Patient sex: M
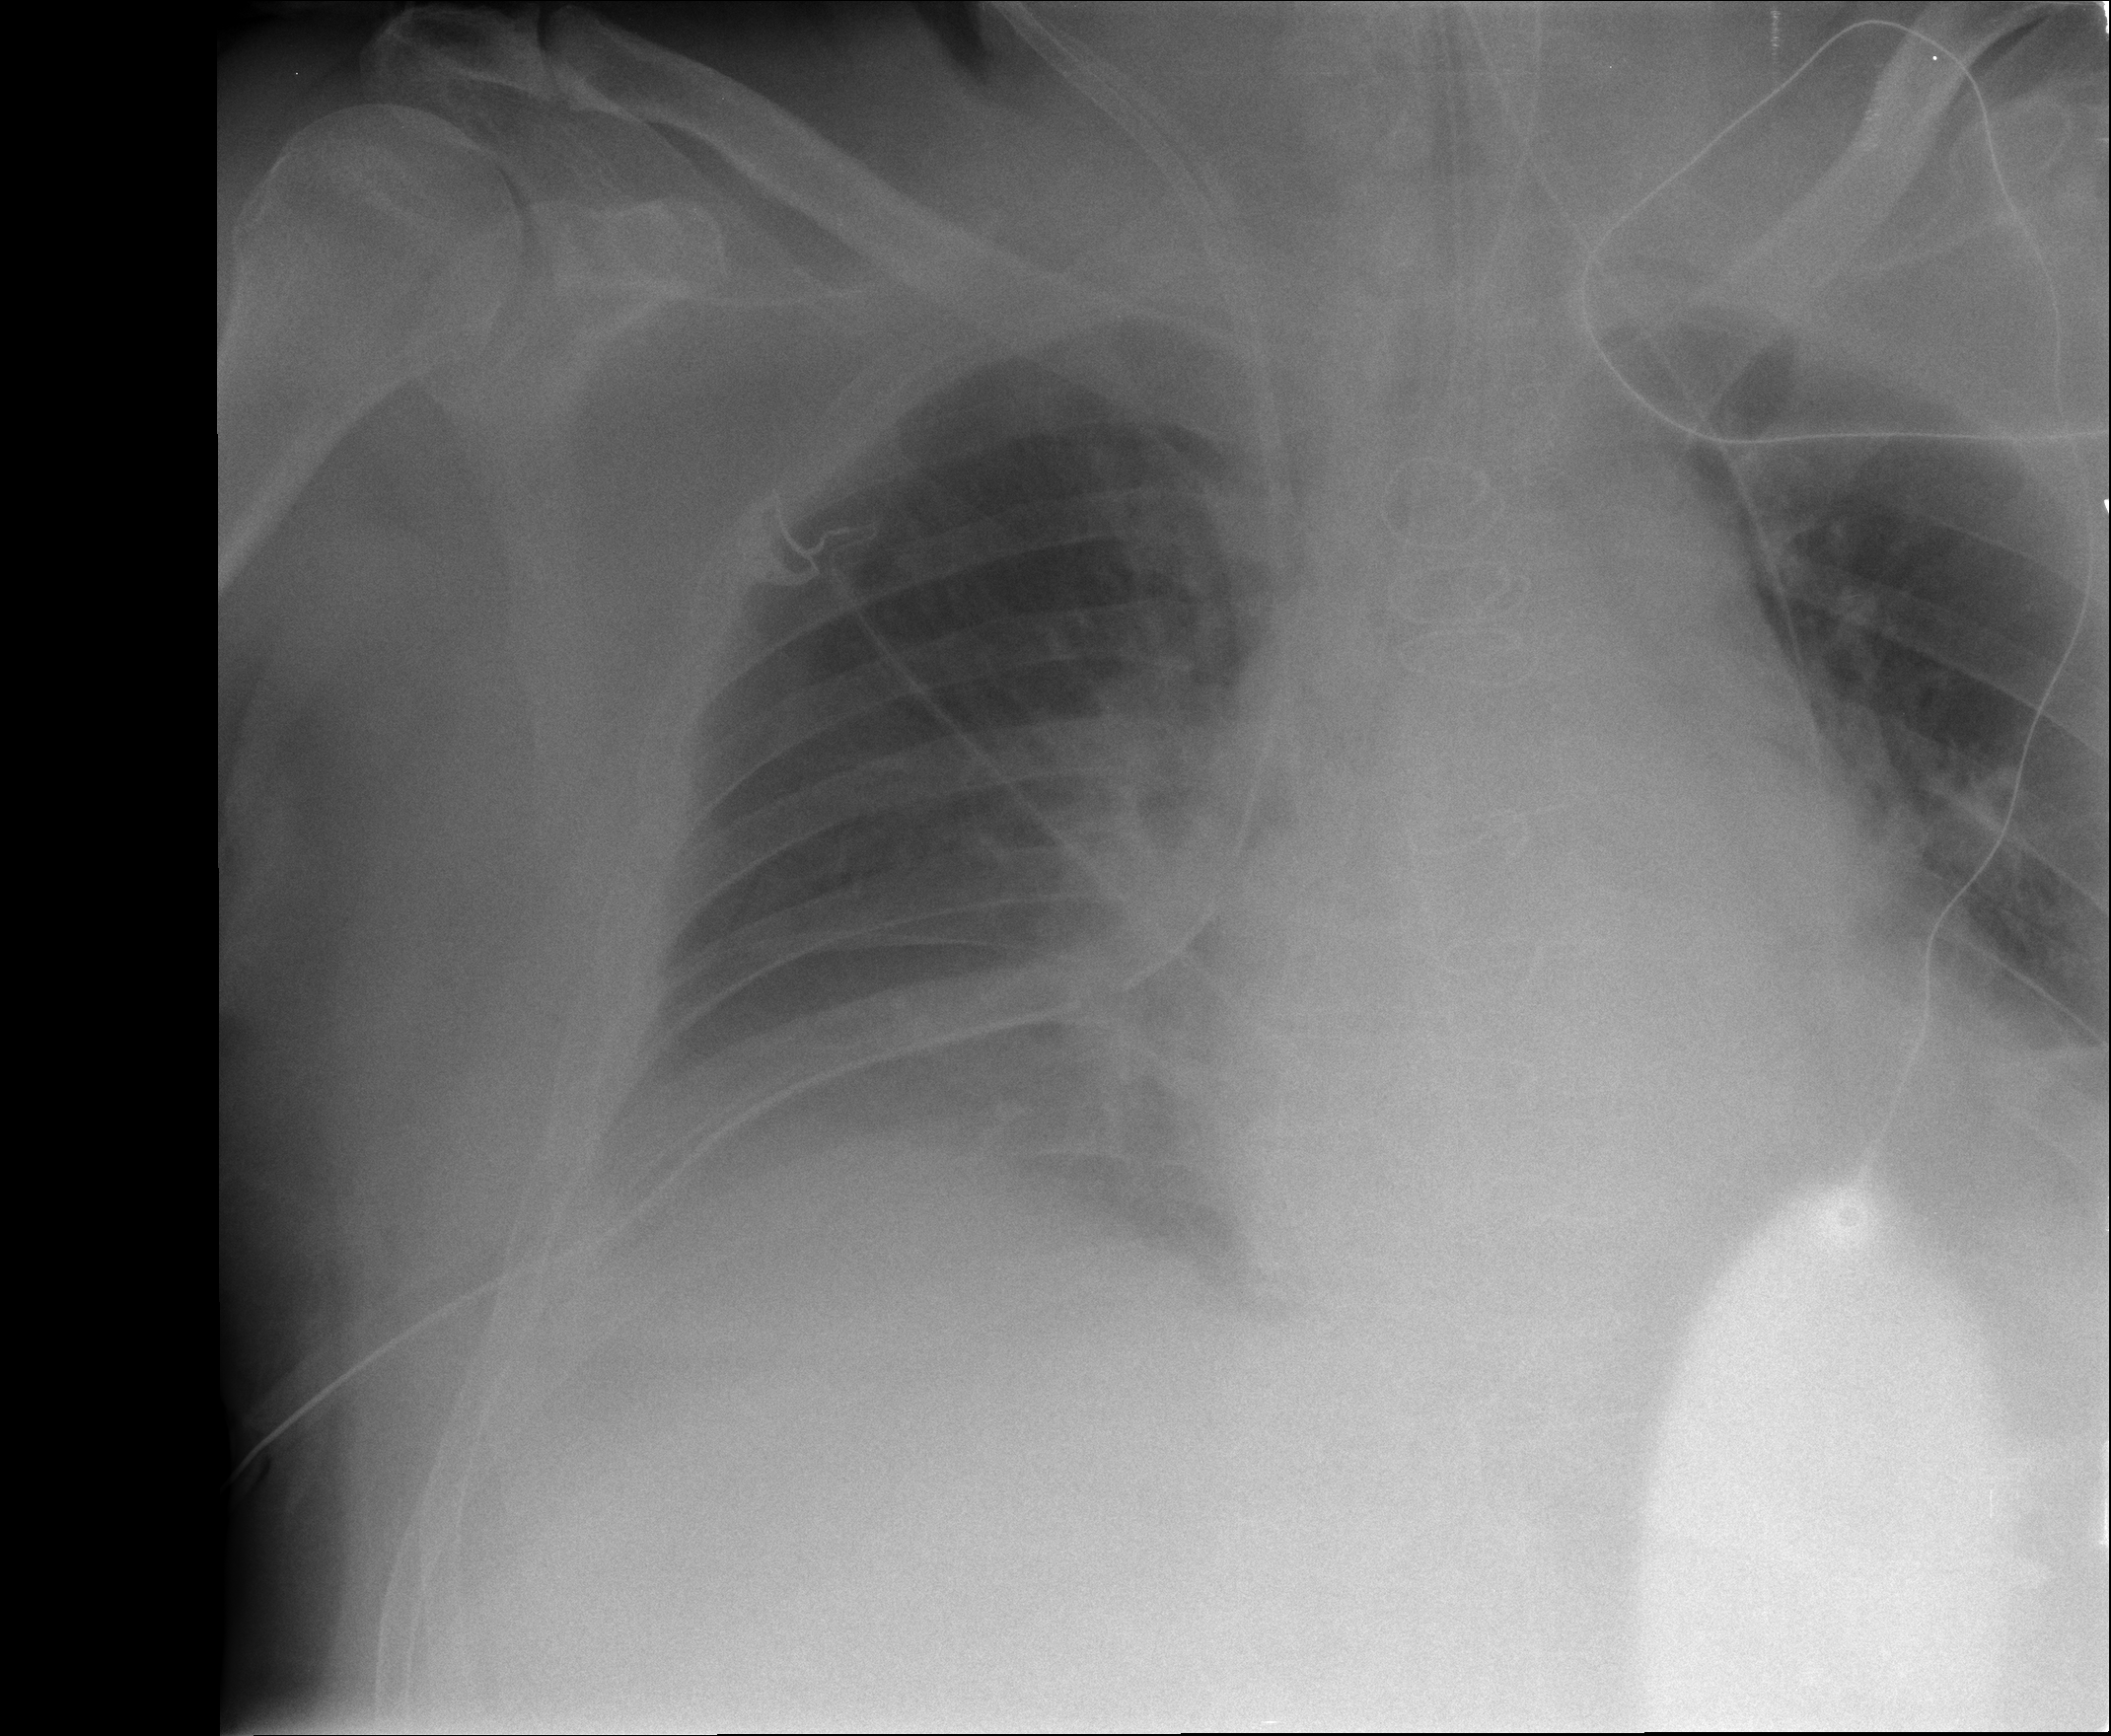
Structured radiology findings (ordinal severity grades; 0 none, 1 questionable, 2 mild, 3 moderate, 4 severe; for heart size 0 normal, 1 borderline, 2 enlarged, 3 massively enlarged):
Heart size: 2
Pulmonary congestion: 2
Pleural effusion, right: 0
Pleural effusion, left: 0
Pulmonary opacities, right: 2
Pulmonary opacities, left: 2
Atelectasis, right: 2
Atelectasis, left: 0